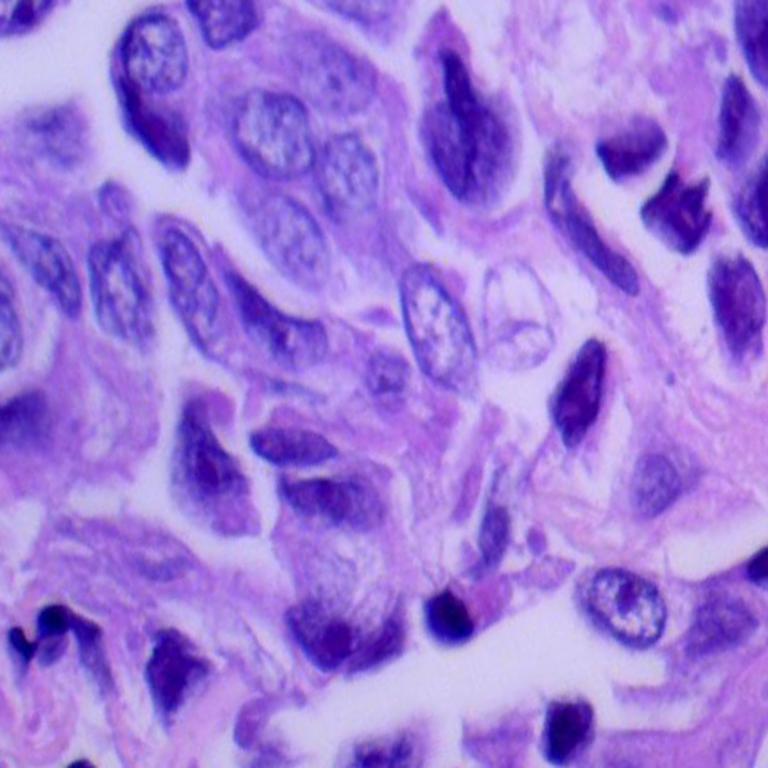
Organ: lung
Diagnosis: adenocarcinomas